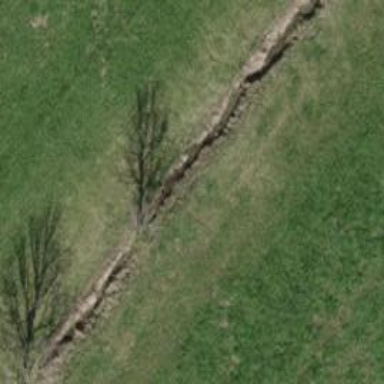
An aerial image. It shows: Ditch in the surroundings.